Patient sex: M
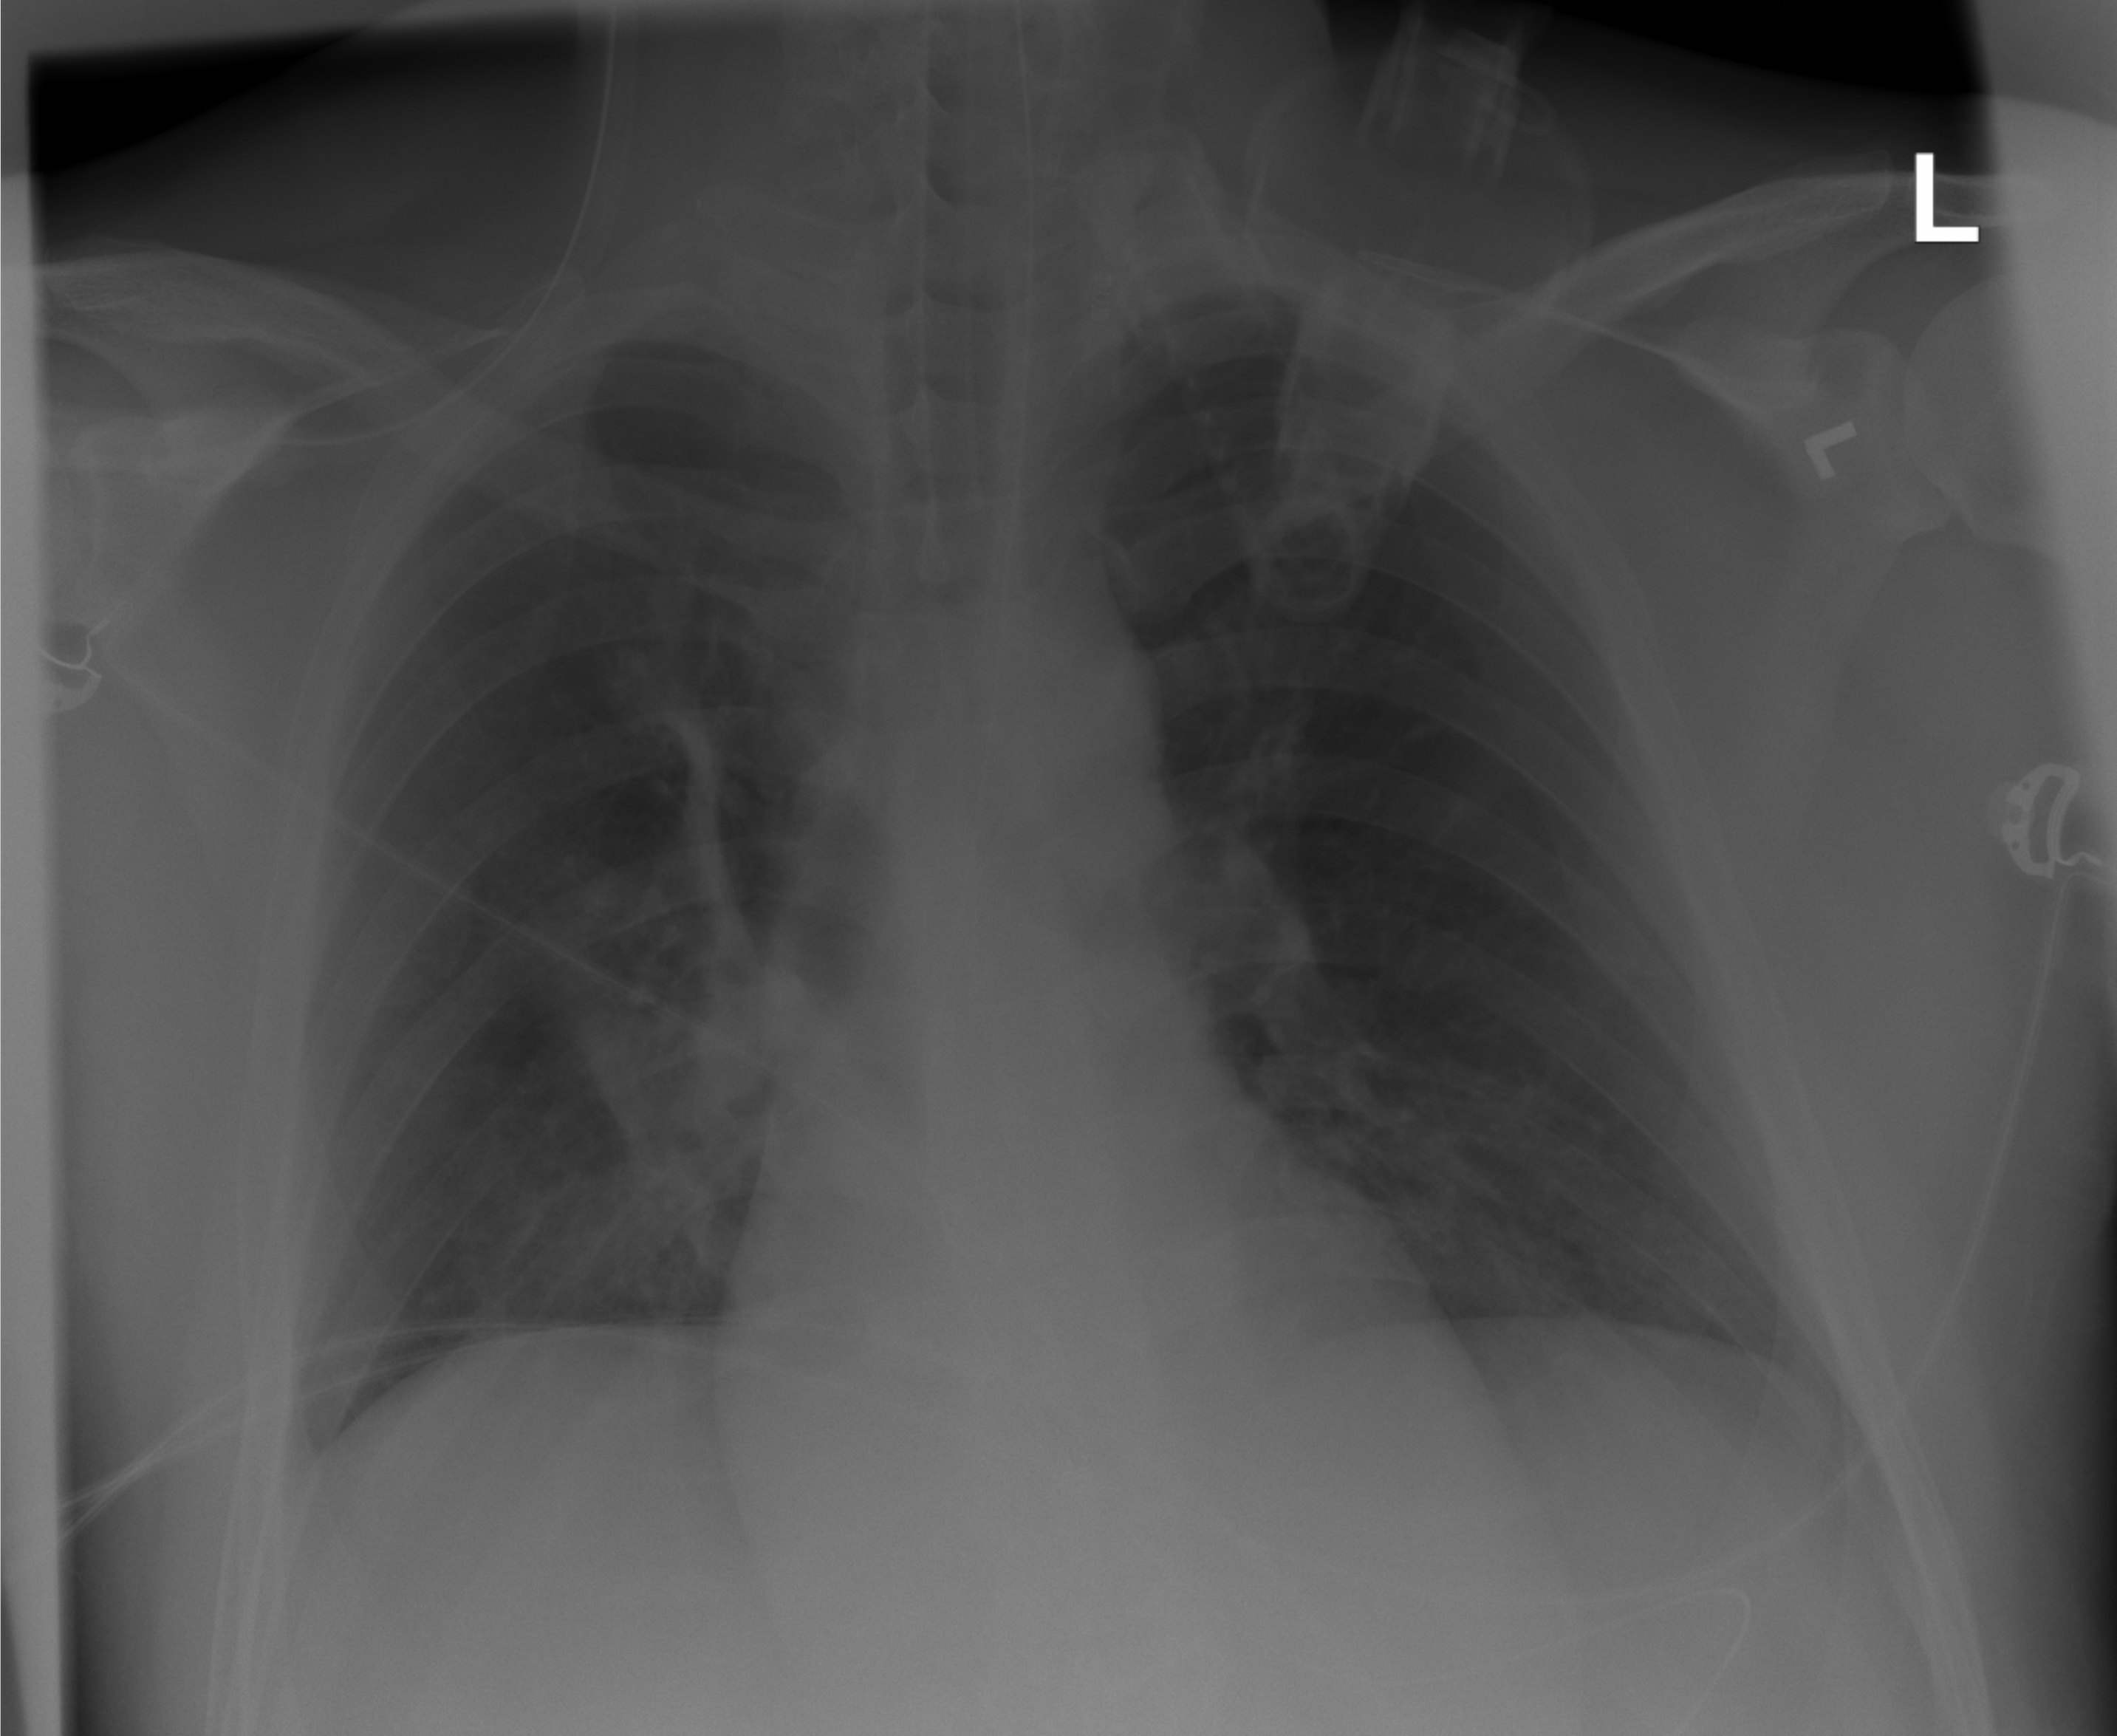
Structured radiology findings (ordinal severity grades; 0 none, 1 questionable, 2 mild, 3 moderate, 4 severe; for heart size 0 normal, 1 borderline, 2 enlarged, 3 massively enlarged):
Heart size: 0
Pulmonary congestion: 0
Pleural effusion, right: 0
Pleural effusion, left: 0
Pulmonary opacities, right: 0
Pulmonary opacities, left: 0
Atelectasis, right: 2
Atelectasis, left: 0